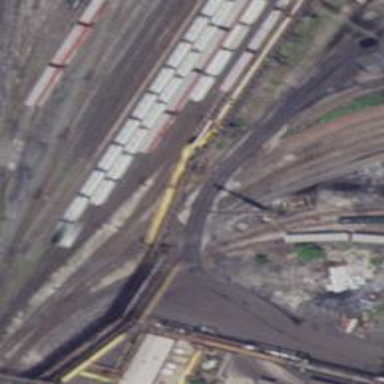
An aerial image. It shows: Rail spur service.